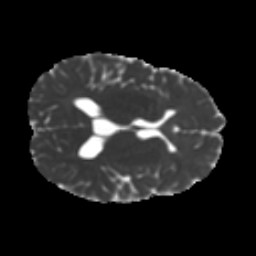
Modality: MD
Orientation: axial
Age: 22
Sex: male
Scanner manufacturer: ge
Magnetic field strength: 3 T
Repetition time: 7.8 s
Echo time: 0.0611 s